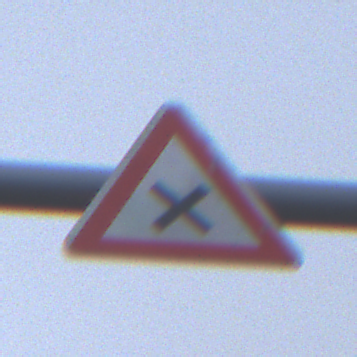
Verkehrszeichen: KreuzungOderEinmuendung
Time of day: SunriseSunset
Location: Outdoor (Nature)
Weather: Overcast
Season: NotSpecified
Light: Natural